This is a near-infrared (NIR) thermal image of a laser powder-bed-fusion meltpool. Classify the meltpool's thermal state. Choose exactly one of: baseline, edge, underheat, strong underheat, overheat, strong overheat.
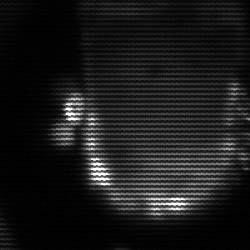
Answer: baseline